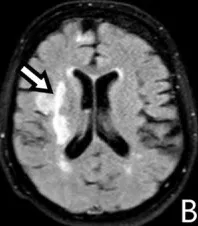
Fluid-Attenuated Inversion-Recovery (FLAIR).
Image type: radiology (mri)